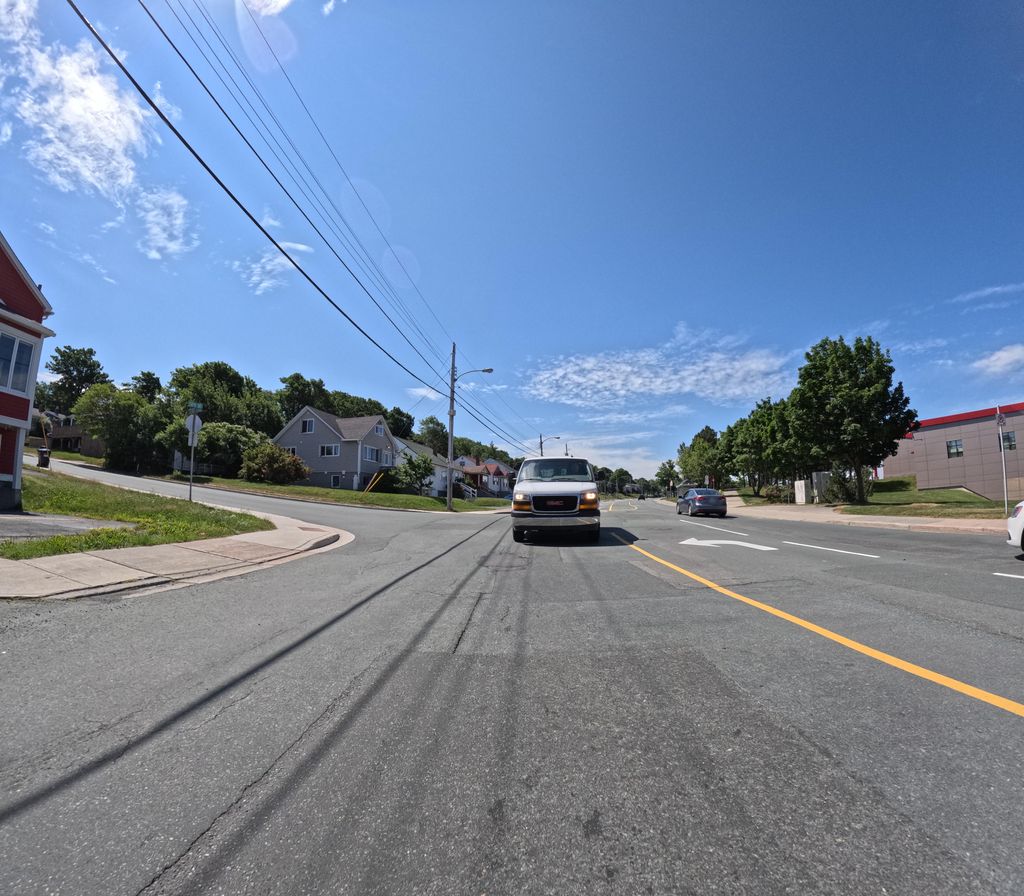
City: st_johns